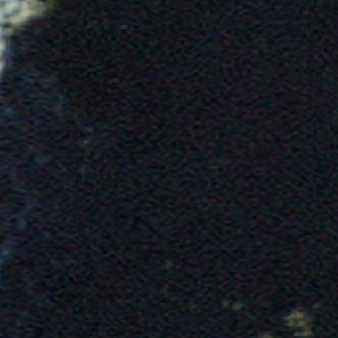
Label: other